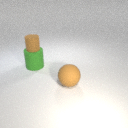
large brown rubber sphere in front of large green rubber cylinder